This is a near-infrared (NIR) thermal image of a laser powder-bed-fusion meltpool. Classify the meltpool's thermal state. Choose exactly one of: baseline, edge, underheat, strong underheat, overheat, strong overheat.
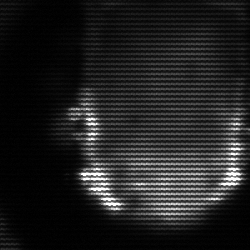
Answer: baseline